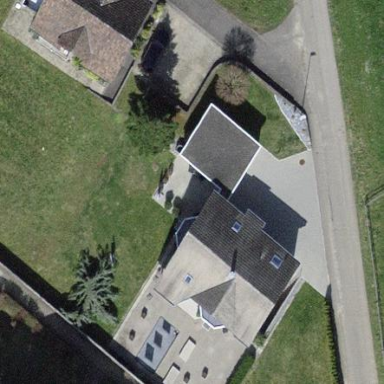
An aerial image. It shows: Gabled roof house.